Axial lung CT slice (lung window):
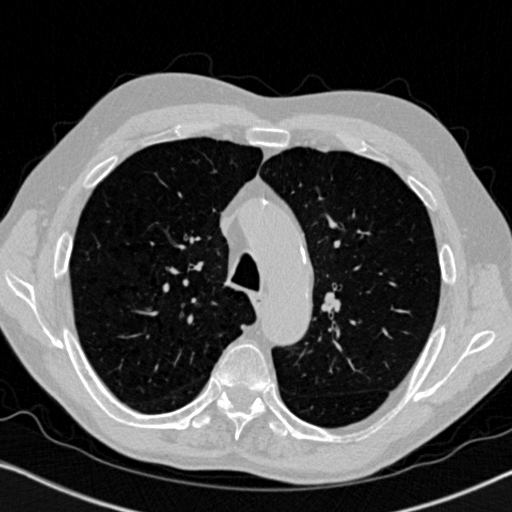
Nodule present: no